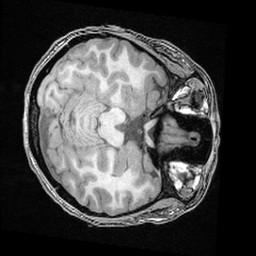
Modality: T1w
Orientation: axial
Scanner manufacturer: ge
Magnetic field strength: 3 T
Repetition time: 0.008572 s
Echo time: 0.003384 s